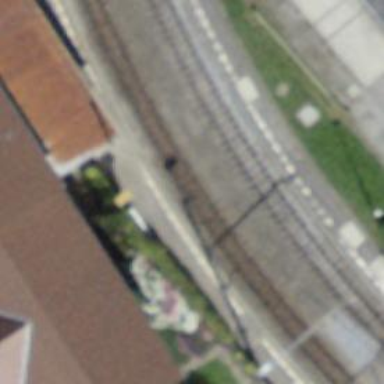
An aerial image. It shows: Railway station.